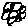
Label: flower